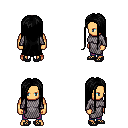
a pixel art fantasy rpg character, male body template, human, tanned skin, chain mail, magenta pants, black extra-long hairstyle, ghillies, four views (front, back, left, right), 2x2 character sprite sheet, small pixel art, hard edges, no anti-aliasing